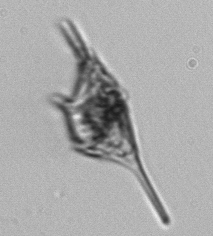
Label: Tripos_lineatus